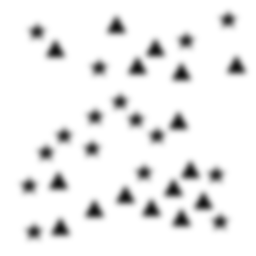
Squares: 0
Triangles: 16
Stars: 16
Total shapes: 32